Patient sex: M
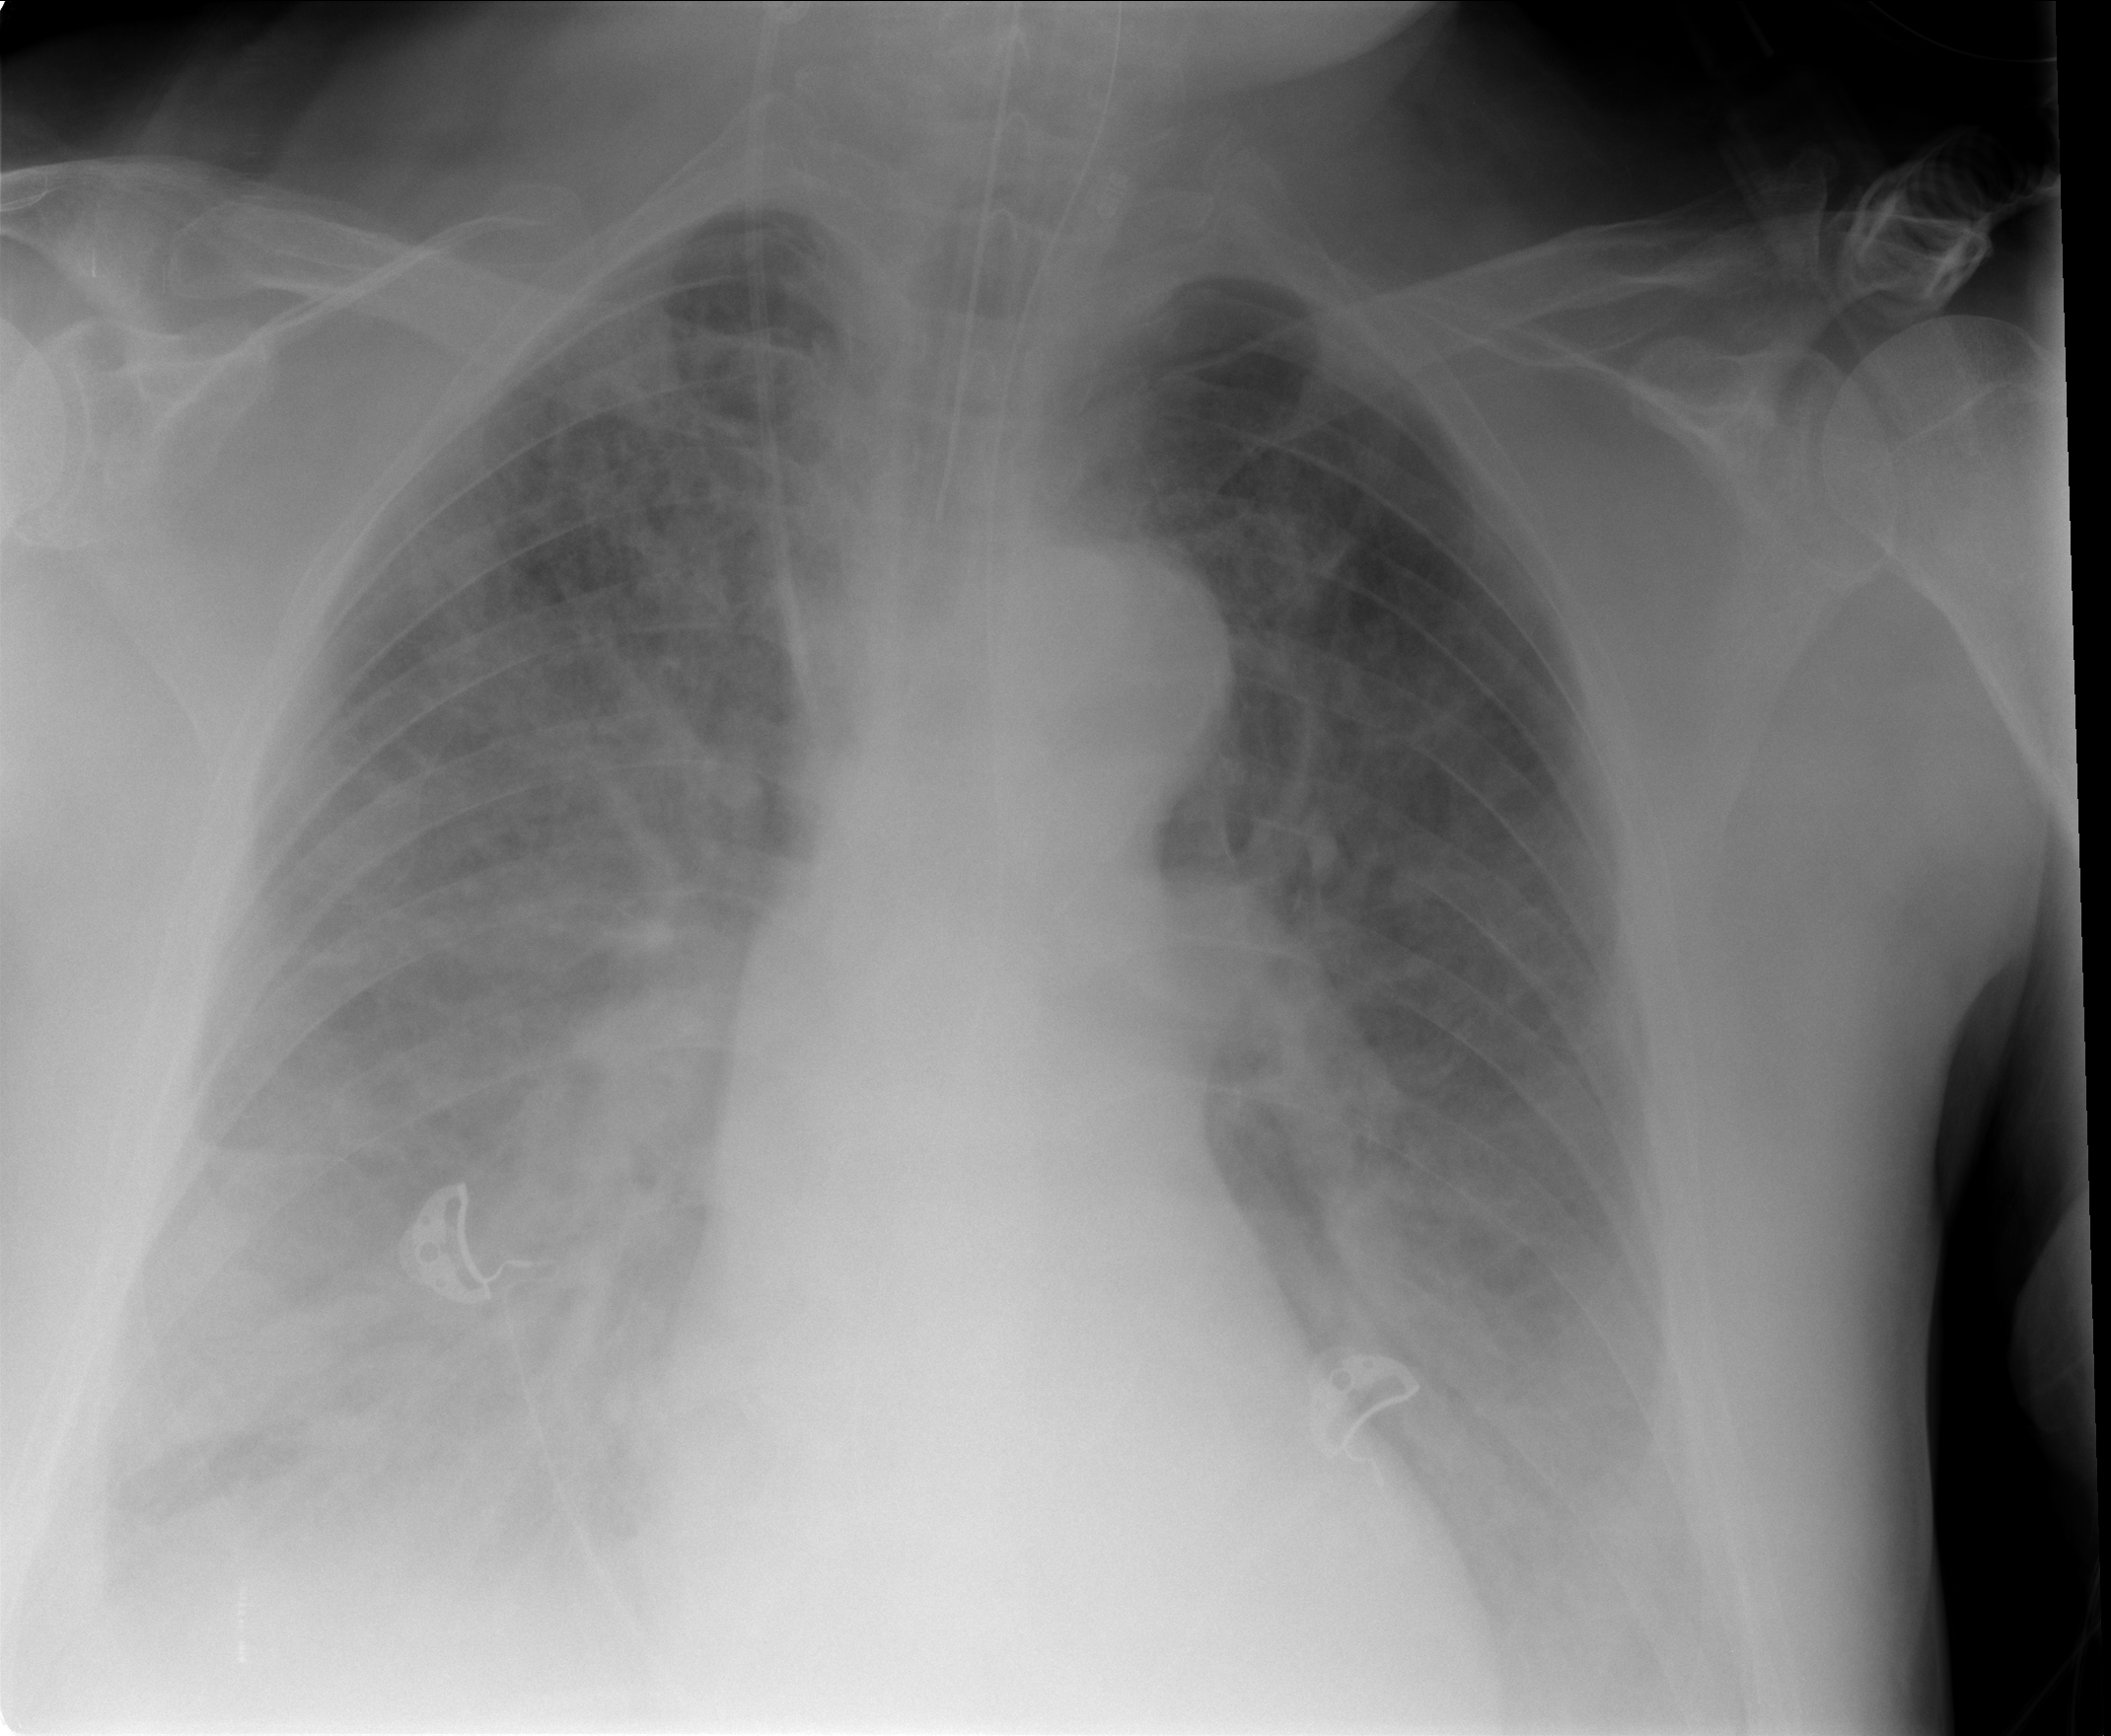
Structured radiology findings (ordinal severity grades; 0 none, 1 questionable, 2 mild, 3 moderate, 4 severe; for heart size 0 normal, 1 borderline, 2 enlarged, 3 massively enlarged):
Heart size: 1
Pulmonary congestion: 3
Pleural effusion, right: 3
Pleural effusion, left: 3
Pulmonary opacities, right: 2
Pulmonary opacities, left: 2
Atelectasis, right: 3
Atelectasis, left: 3